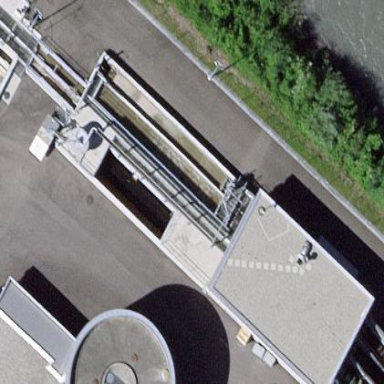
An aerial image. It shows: Image of wastewater.